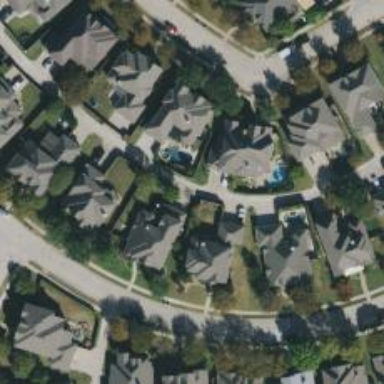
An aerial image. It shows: Alley classified as service road.